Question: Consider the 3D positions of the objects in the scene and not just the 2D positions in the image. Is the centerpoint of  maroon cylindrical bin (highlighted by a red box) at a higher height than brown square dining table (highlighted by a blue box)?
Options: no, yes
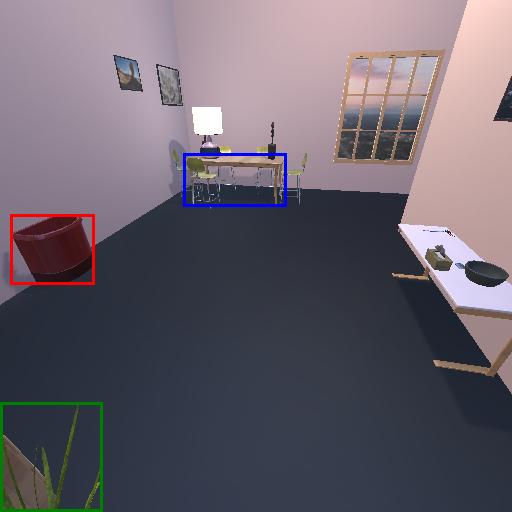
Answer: no